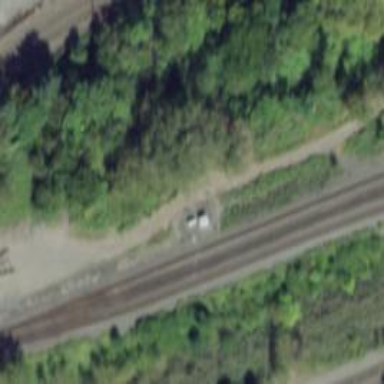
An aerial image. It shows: Outdoor signal box located near the railway.